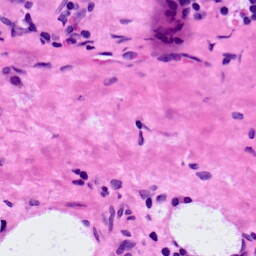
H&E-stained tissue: LymphNode